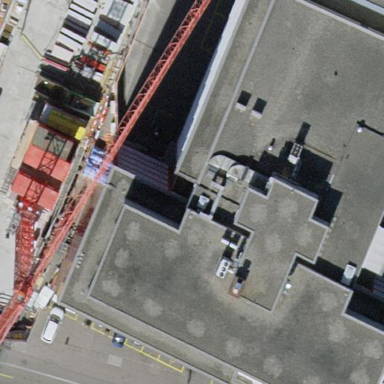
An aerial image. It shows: Commercial building.